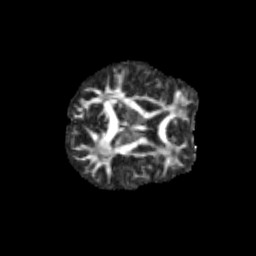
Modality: FA
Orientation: axial
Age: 13
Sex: female
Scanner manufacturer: siemens
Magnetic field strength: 3 T
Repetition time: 3.8 s
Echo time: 0.07 s